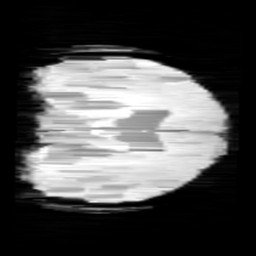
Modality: minIP
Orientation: coronal
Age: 11
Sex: female
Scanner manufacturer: siemens
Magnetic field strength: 3 T
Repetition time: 0.027 s
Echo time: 0.02 s